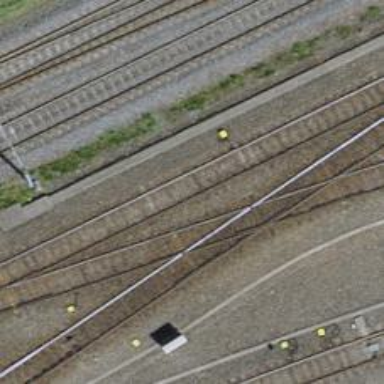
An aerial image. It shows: Single-track spur railway line.